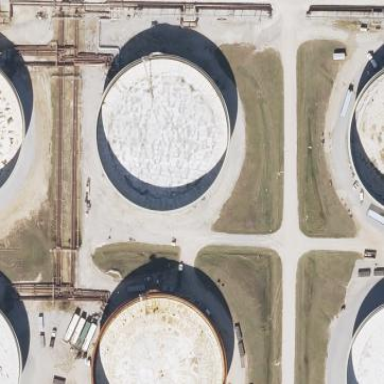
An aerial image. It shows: Storage tank which is man-made and housed in building.